Interaction volume radius: 10 \u00c5
Interaction volume height: 35 \u00c5
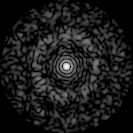
Disorder parameter: 0.8215